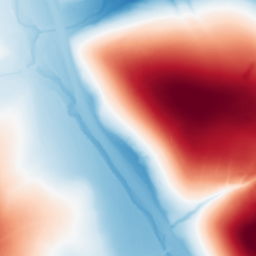
Category: trend_removal
Decomposition family: polynomial_high
Decomposition parameters: degree: 4
Upsampling method: cubic_mitchell
Upsampling parameters: scale: 2
Upsampling scale: 2